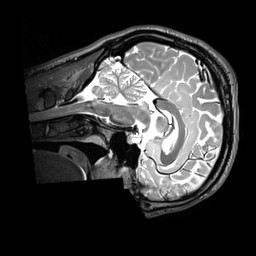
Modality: T2w
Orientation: sagittal
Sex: male
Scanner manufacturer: siemens
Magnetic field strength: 3 T
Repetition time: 3.2 s
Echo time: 0.409 s